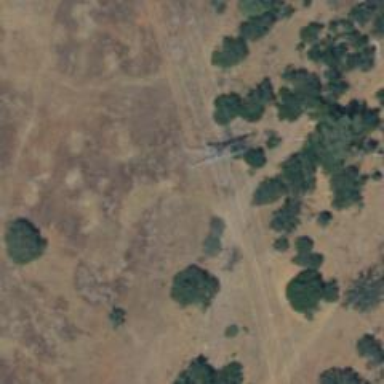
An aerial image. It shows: Power tower.